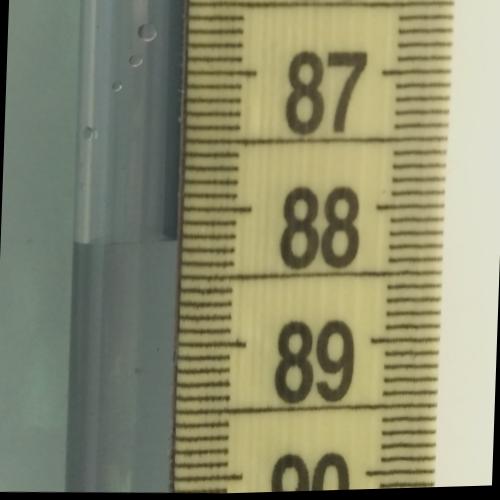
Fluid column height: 88.2 cm